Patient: sex M, age 35
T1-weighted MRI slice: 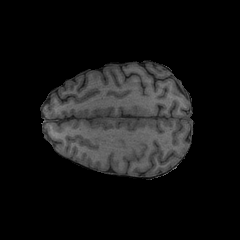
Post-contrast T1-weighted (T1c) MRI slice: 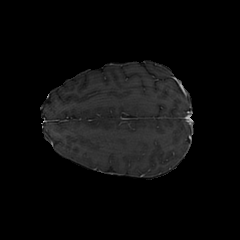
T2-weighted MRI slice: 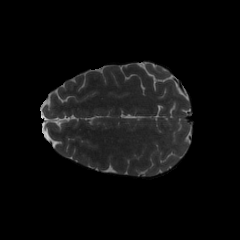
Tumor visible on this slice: no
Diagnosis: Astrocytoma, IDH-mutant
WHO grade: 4